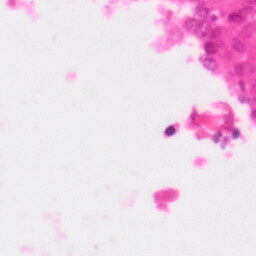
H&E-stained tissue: Colon